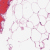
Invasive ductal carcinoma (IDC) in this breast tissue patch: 0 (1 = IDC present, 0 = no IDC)